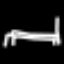
Label: bed